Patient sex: F
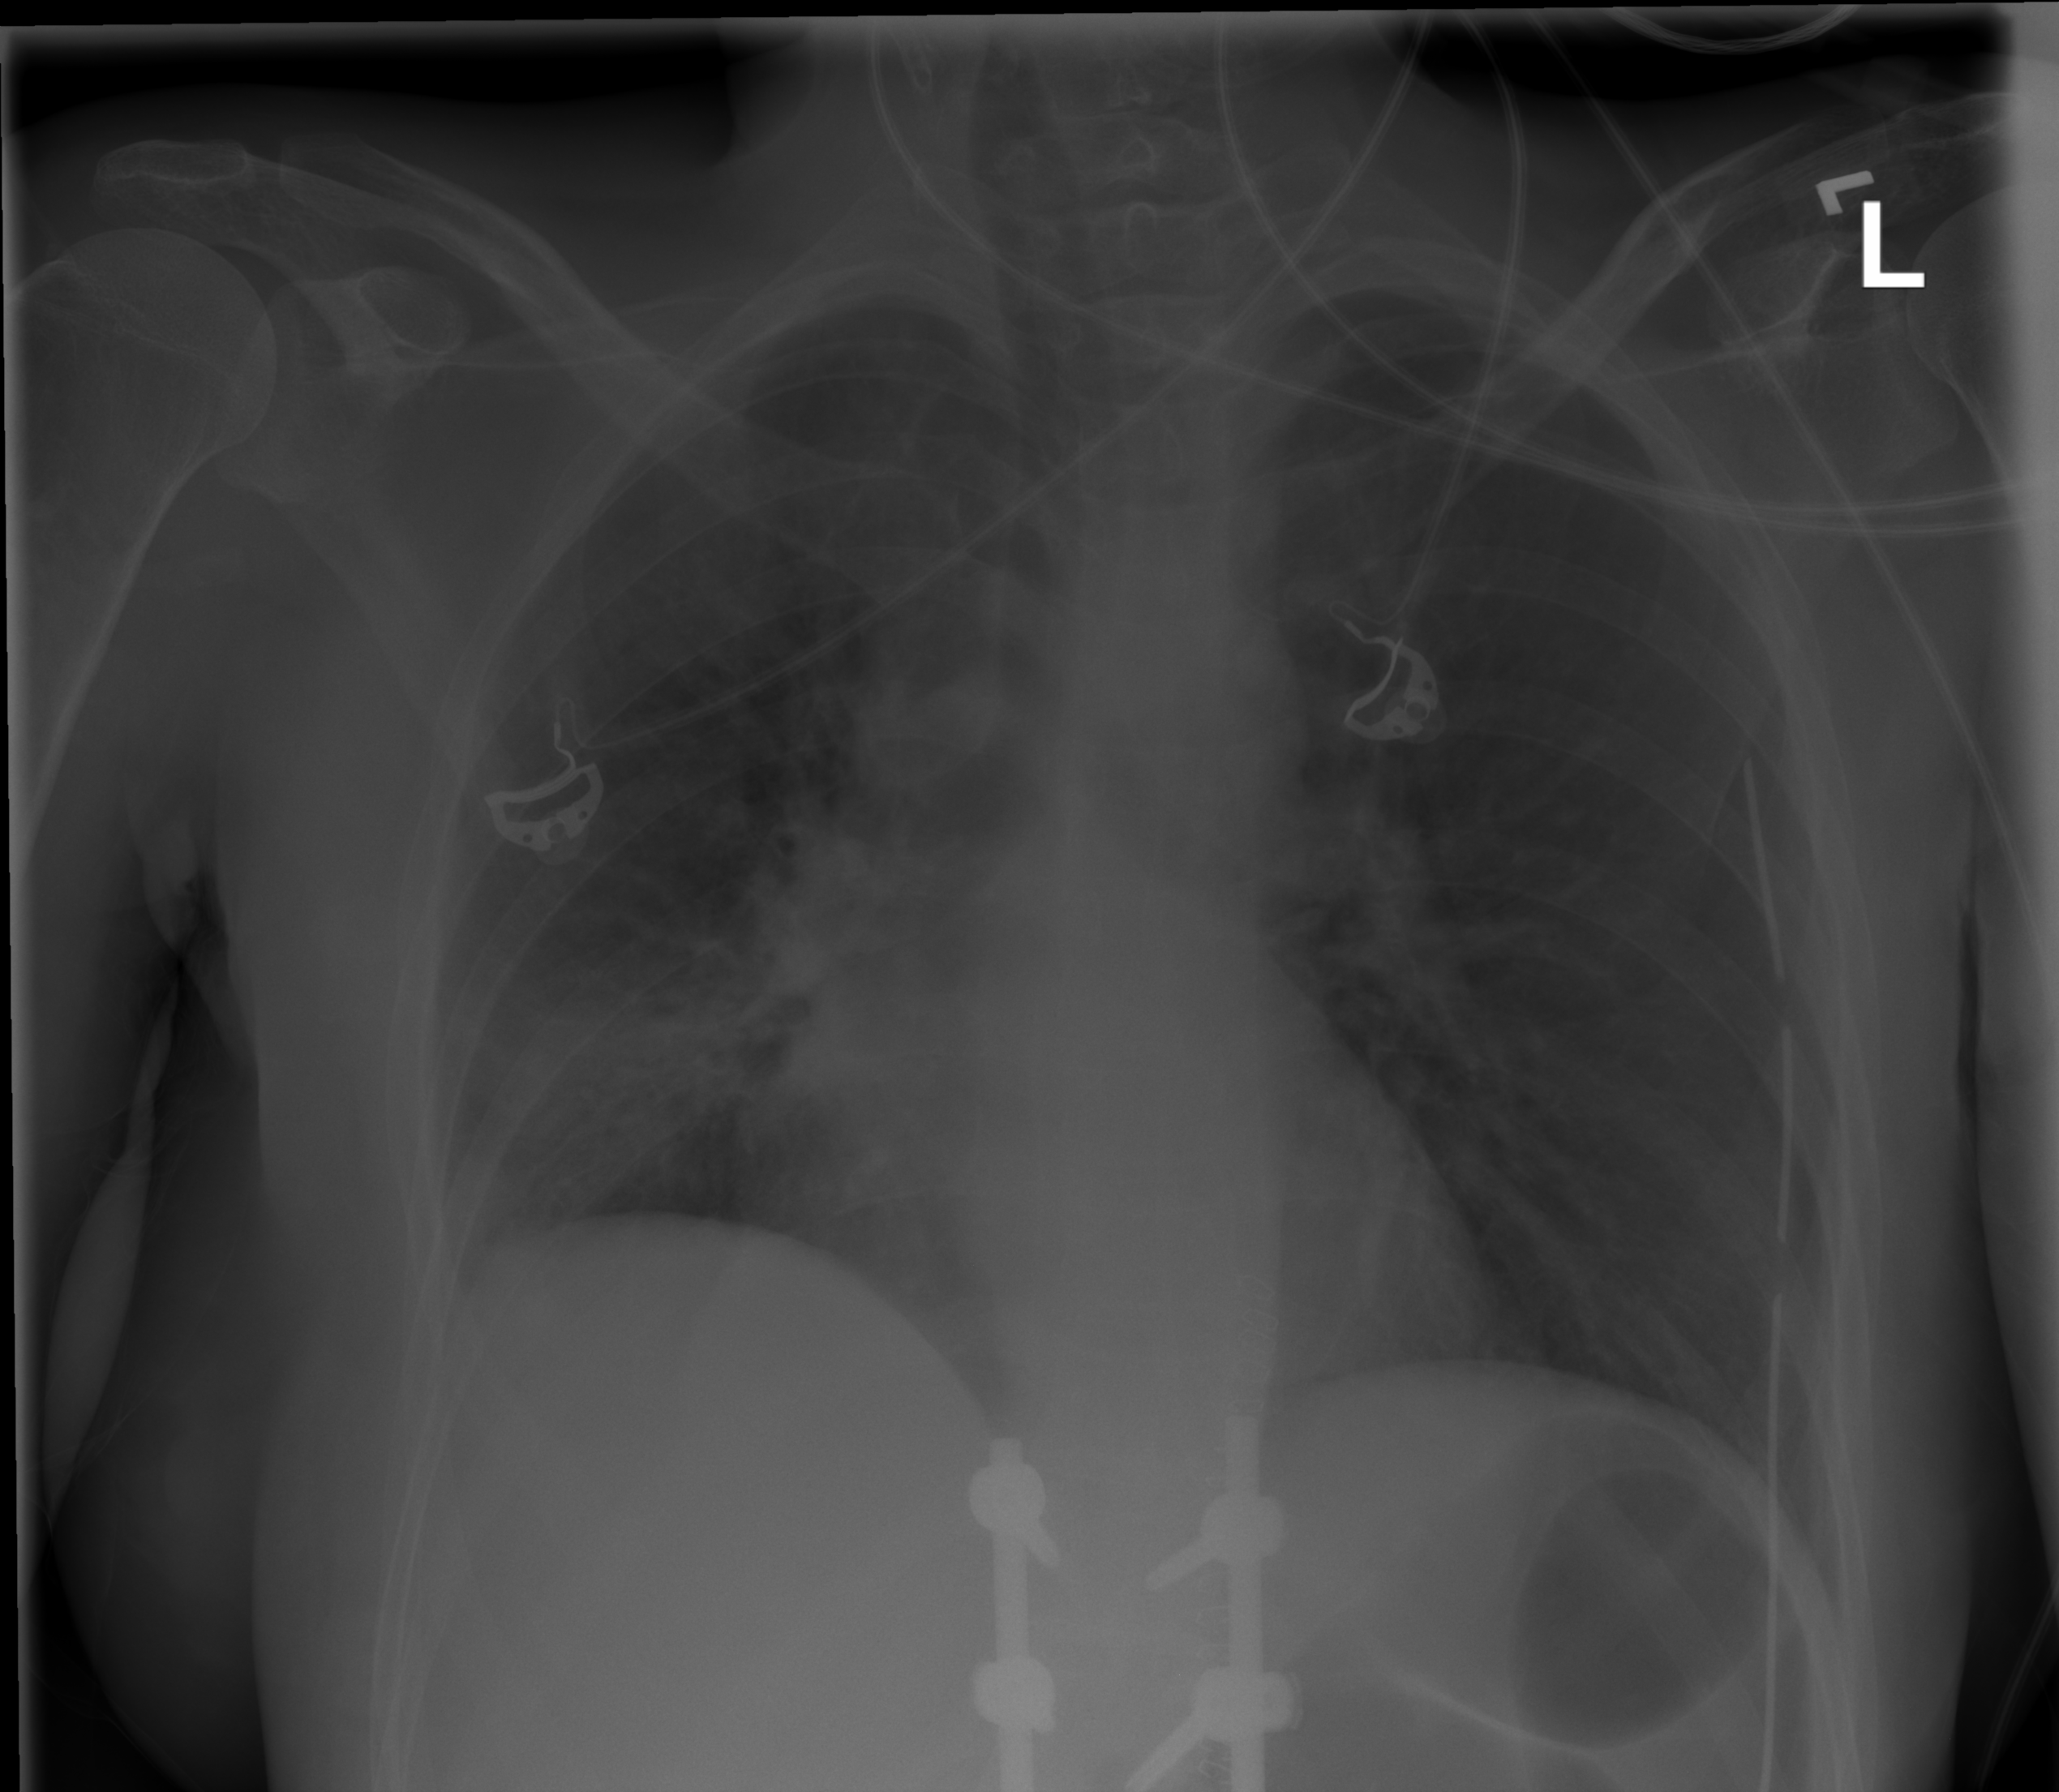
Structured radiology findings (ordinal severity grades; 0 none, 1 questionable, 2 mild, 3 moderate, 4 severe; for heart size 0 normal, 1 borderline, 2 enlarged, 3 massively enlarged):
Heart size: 0
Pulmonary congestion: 0
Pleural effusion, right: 1
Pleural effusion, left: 0
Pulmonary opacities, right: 2
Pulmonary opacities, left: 0
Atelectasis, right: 2
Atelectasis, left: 0